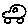
Label: car